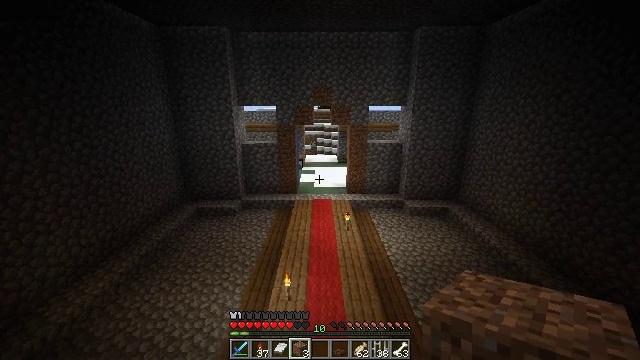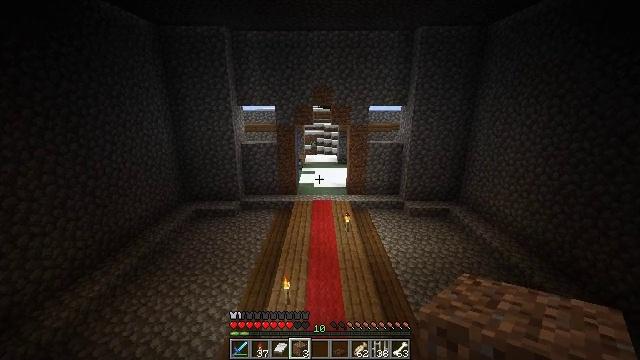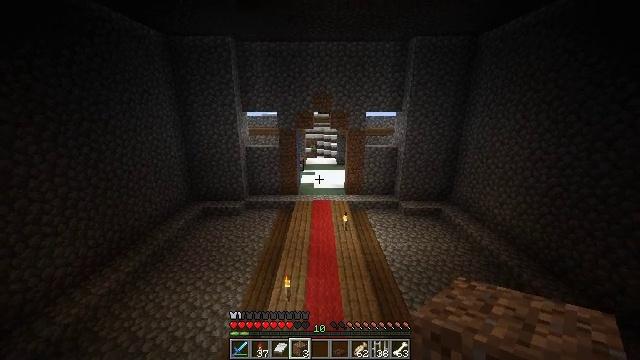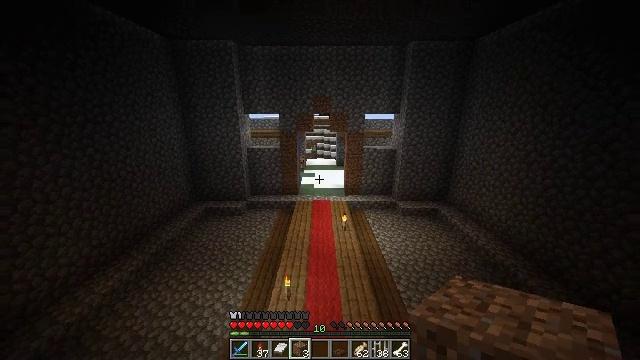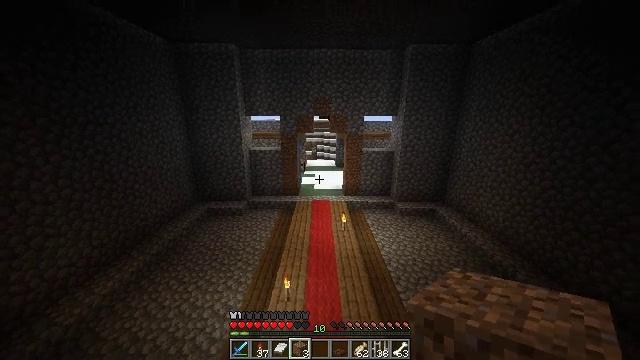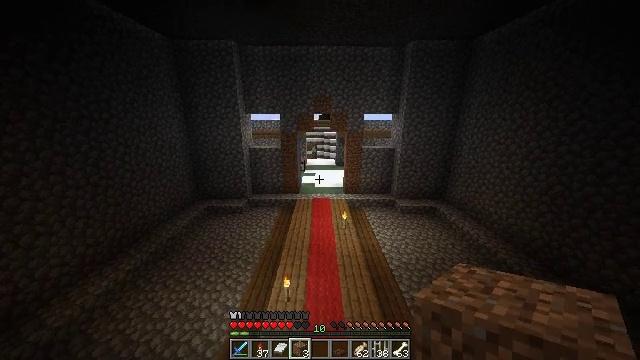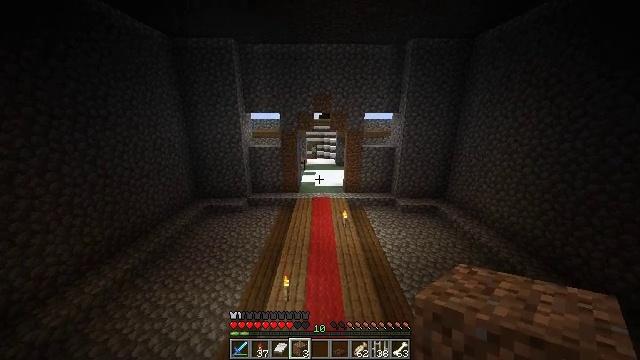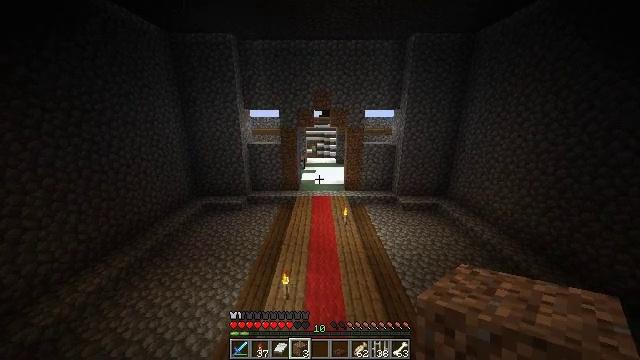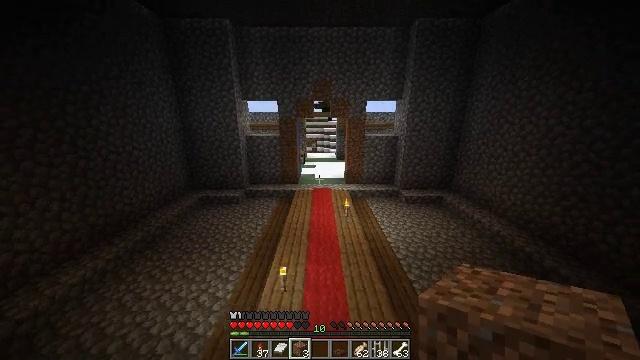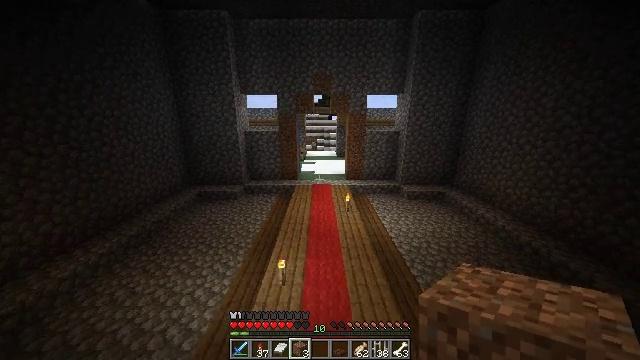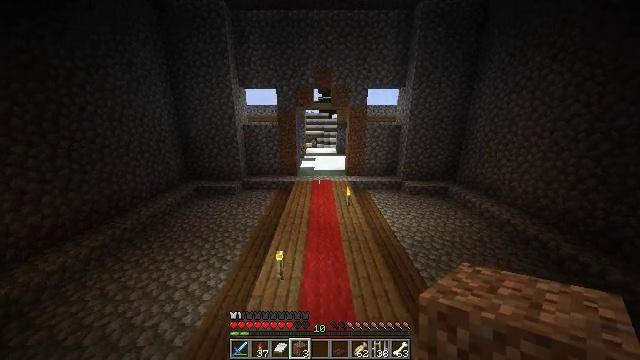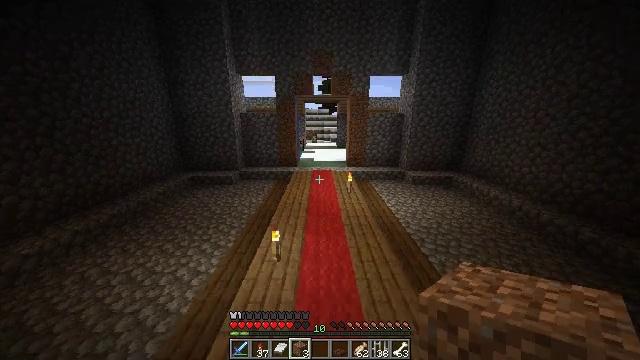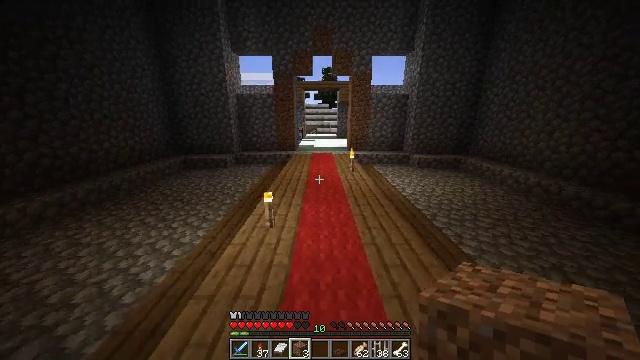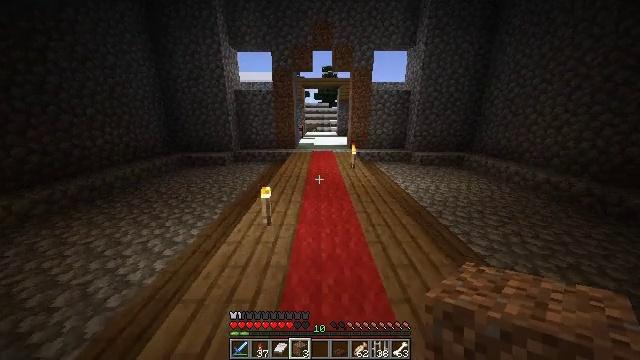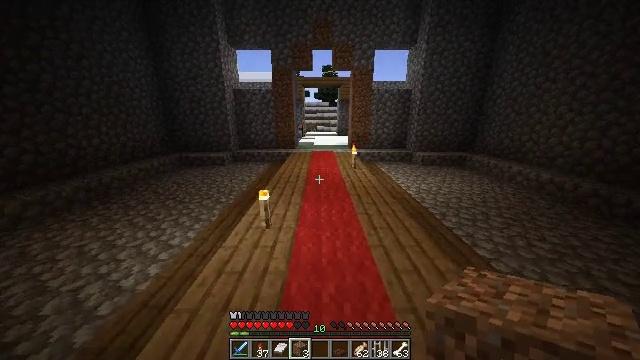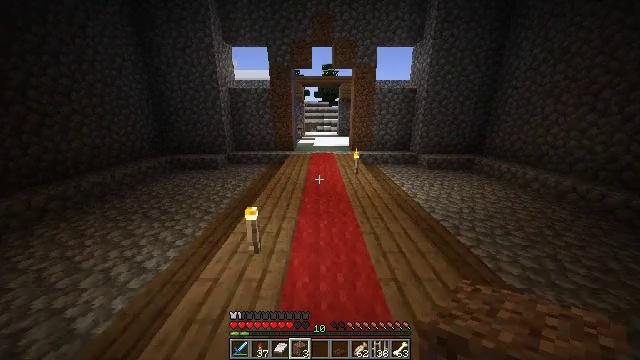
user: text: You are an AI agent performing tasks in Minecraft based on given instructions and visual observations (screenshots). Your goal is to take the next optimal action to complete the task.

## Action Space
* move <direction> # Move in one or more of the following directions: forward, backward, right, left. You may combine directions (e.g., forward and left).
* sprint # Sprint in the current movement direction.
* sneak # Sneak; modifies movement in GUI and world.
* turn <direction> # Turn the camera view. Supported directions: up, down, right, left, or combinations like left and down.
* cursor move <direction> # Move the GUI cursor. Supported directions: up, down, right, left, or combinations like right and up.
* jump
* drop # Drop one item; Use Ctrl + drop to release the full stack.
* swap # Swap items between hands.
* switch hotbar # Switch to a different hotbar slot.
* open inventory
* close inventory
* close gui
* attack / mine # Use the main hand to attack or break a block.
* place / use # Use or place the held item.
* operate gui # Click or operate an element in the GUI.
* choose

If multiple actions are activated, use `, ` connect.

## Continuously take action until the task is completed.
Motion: motion action
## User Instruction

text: Remove kelp and place it on the ground.
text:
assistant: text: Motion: move forward
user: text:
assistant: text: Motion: move forward
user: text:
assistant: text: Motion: move forward
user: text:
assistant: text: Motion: move forward
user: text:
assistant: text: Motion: move forward
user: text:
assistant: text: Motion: move forward
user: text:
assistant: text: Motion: move forward
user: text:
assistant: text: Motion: move forward
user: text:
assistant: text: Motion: move forward
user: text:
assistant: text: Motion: move forward
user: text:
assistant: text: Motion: move forward
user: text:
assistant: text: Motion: move forward
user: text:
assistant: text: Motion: move forward
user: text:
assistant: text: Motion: move forward
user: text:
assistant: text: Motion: move forward
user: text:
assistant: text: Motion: move forward
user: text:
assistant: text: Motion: move forward
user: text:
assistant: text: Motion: move forward
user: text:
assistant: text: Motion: move forward
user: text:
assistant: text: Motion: move forward
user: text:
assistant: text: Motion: move forward
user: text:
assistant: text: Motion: move forward
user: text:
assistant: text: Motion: move forward
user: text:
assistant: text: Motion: move forward
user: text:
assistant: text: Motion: move forward
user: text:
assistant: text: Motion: move forward
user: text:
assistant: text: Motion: move forward
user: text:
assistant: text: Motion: move forward
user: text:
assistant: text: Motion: move forward
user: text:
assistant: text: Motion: move forward